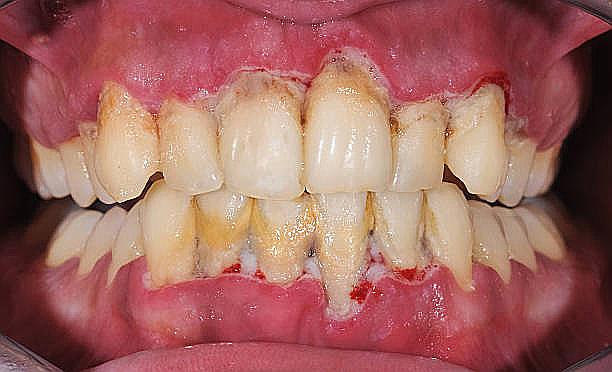
Condition: Gingivitis